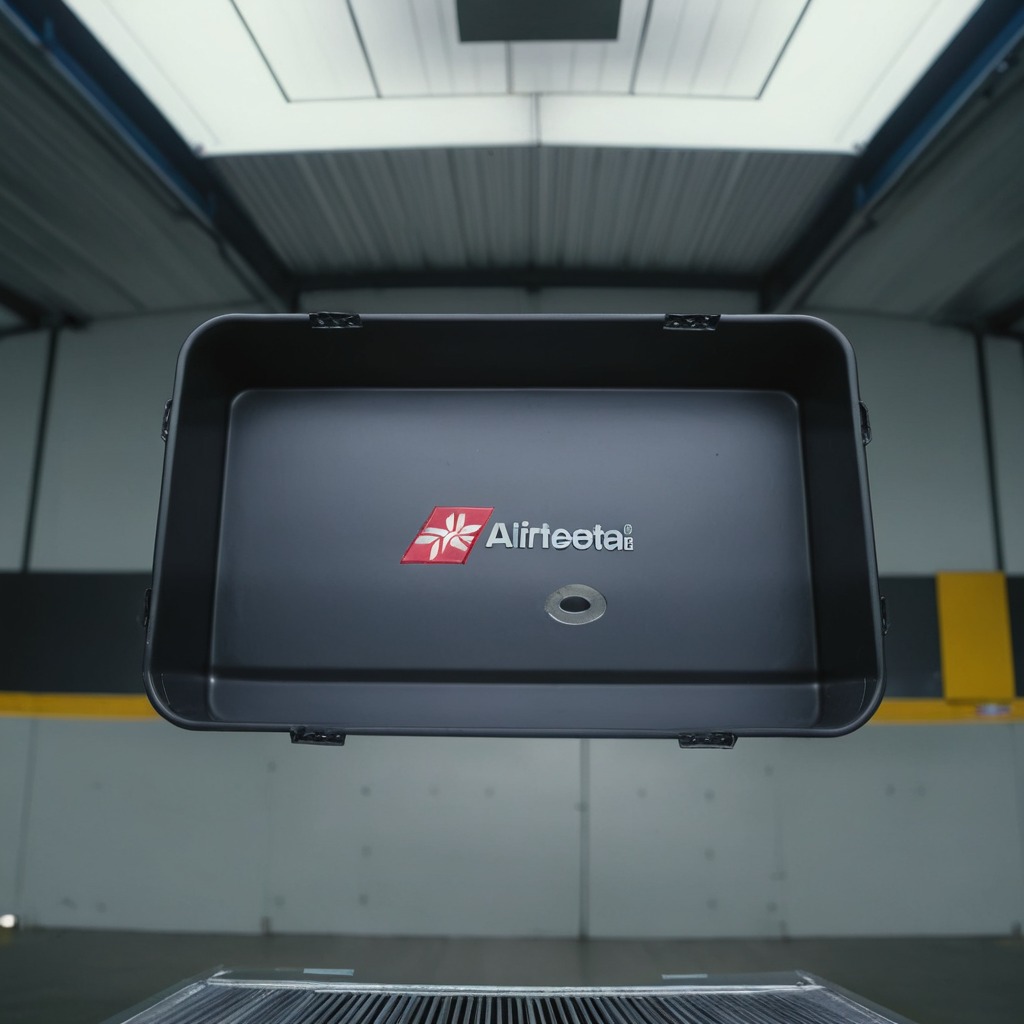
A flat metal washer lies on the toolbox surface in an airplane hangar workshop 8K.